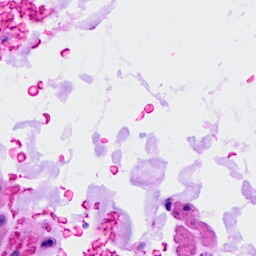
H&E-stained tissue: Ovarian